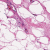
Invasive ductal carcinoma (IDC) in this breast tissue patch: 0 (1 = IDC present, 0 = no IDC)